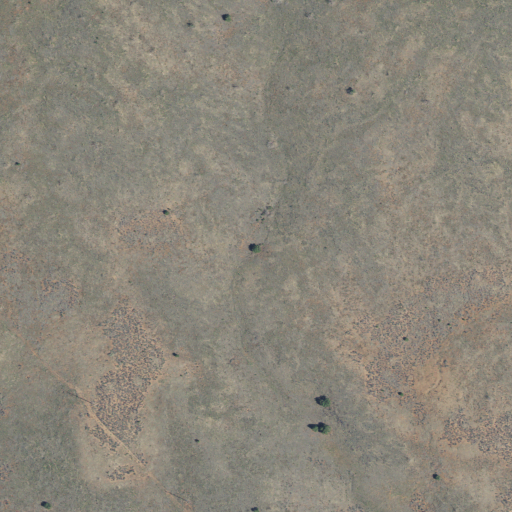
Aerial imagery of ridge(s) in Utah named Lava Ridge containing only shrub